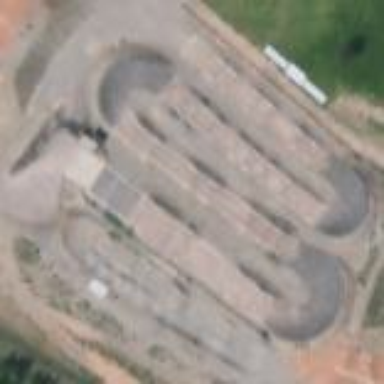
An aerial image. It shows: Cycling track for leisure and sports activities.